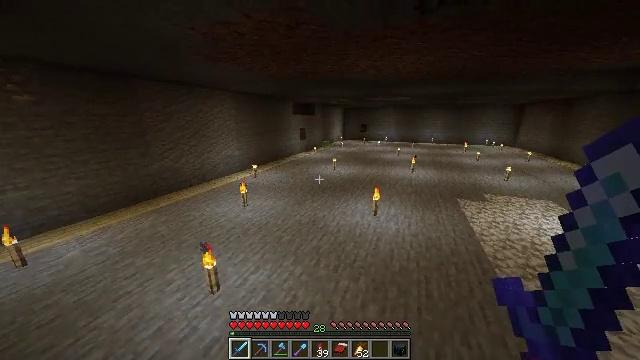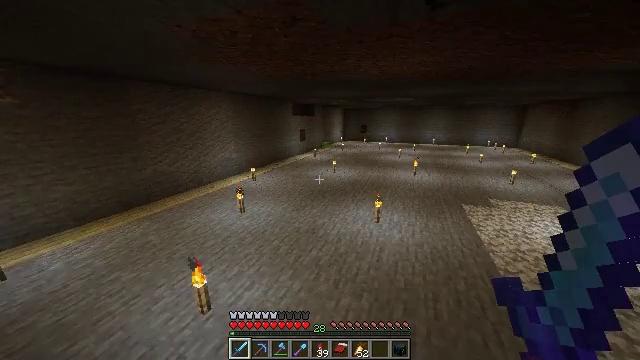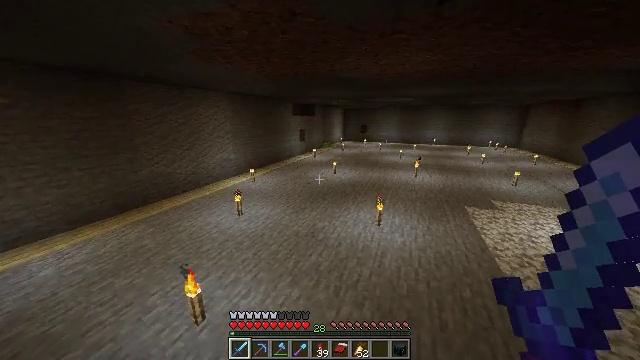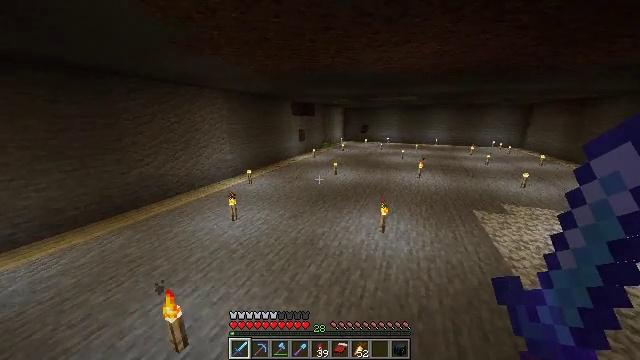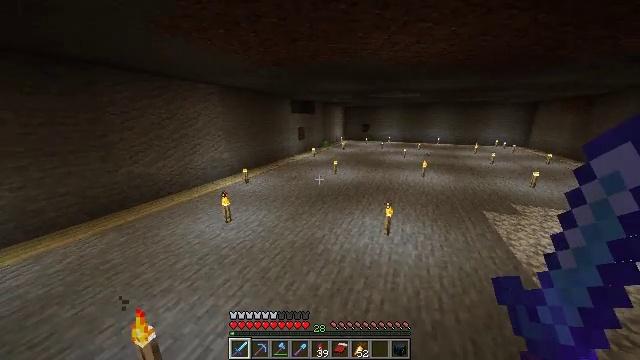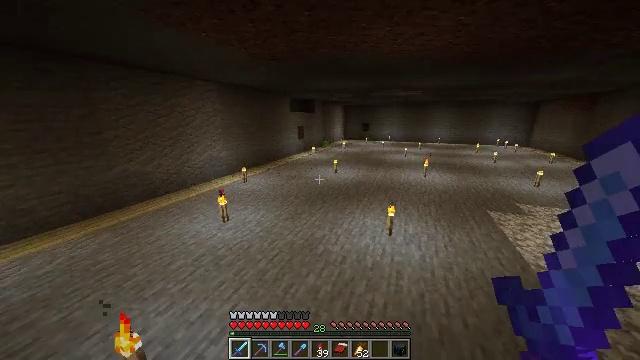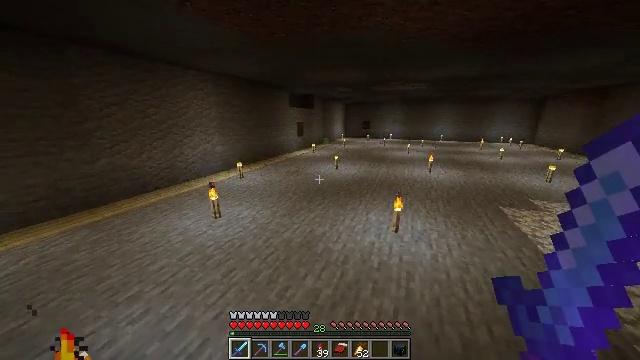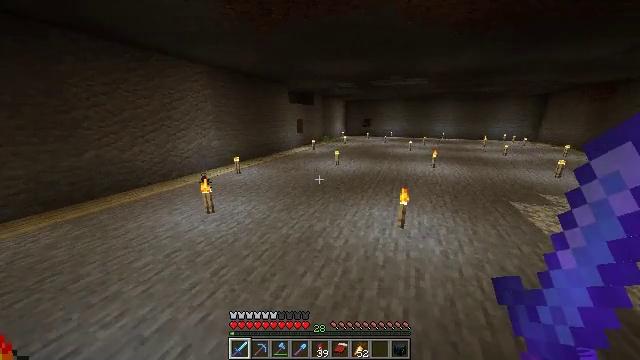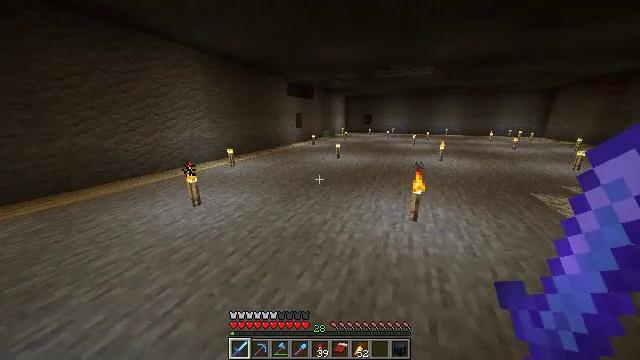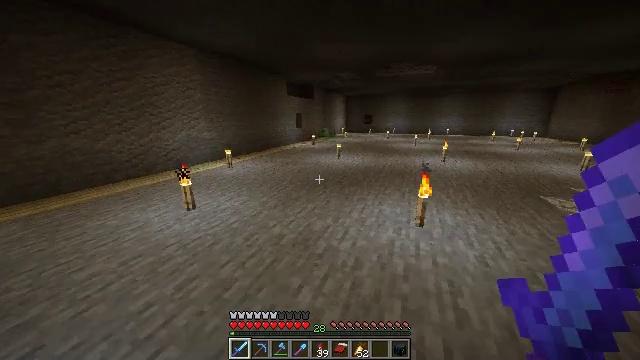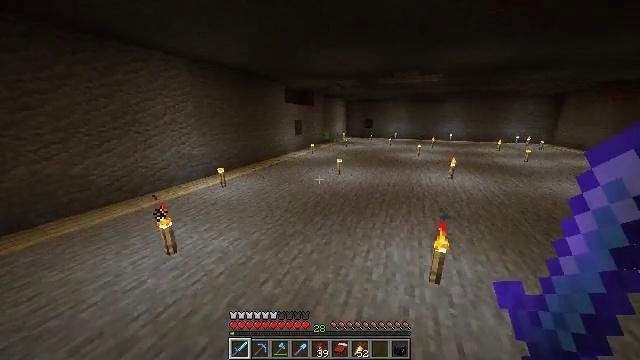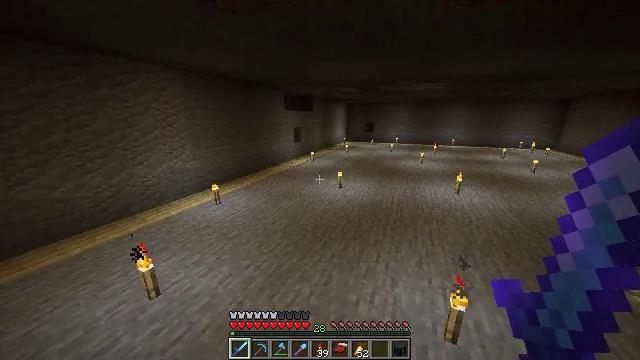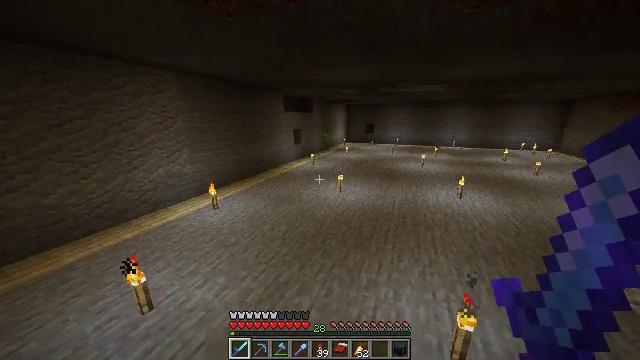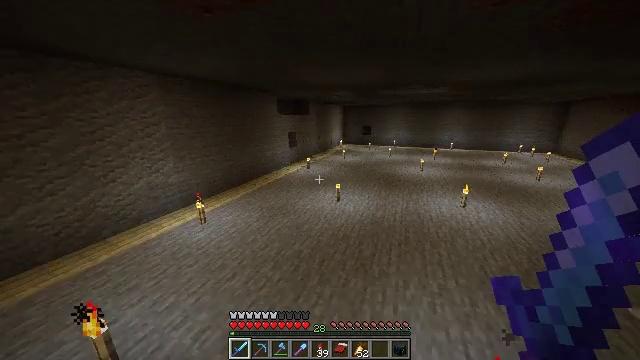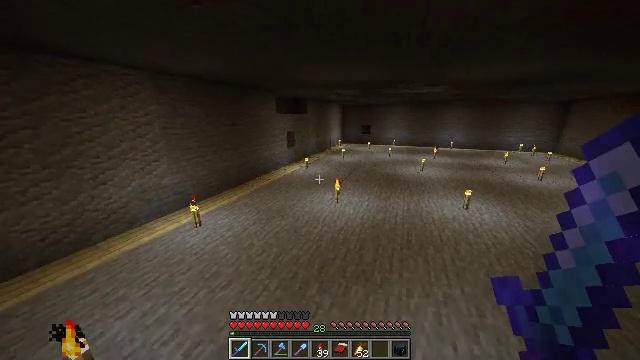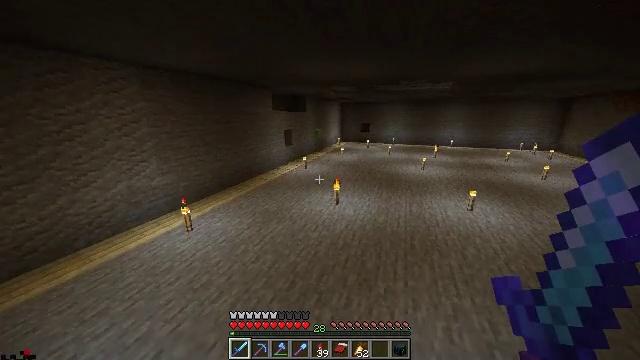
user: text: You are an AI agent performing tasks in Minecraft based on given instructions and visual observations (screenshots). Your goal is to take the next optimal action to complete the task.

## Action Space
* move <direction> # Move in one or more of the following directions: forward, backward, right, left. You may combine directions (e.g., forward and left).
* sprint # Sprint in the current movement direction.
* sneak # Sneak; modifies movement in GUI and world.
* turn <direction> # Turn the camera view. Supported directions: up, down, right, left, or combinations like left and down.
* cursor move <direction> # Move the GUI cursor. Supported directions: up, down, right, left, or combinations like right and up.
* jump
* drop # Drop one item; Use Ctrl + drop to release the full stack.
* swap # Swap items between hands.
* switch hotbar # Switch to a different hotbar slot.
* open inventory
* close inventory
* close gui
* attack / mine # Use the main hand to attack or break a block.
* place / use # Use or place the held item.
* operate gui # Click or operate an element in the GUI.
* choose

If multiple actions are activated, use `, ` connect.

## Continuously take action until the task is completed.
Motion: motion action
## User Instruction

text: Hunt mobs.
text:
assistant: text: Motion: move forward, sprint, jump
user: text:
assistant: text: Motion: move forward, sprint, jump
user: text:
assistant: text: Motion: move forward, sprint, jump
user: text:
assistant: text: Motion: move forward, sprint, jump
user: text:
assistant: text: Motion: move forward, sprint, jump
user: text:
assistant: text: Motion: move forward, sprint, jump
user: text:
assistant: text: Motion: move forward, sprint, jump
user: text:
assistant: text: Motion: move forward, sprint, jump
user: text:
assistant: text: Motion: move forward, sprint, jump
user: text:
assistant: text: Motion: move forward, sprint, jump
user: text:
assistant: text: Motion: move forward, sprint, jump
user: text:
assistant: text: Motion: move forward, sprint, jump
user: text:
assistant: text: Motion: move forward, sprint, turn right, jump
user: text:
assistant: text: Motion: move forward, sprint, jump
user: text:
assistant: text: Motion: move forward, sprint, jump
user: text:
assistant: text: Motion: move forward, sprint, jump
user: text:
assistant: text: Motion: move forward, sprint, jump
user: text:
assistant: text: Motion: move forward, sprint, jump
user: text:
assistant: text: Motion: move forward, sprint, jump
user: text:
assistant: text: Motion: move forward, sprint, jump
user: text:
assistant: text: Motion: move forward, sprint, jump
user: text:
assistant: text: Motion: move forward, sprint, jump
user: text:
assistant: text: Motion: move forward, sprint, jump
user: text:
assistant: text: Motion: move forward, sprint, jump
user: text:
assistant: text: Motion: move forward, sprint, jump
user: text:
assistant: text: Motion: move forward, sprint, jump
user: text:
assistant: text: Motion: move forward, sprint, jump
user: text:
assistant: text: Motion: move forward, sprint, jump
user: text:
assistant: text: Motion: move forward, sprint, jump
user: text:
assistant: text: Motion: move forward, sprint, jump